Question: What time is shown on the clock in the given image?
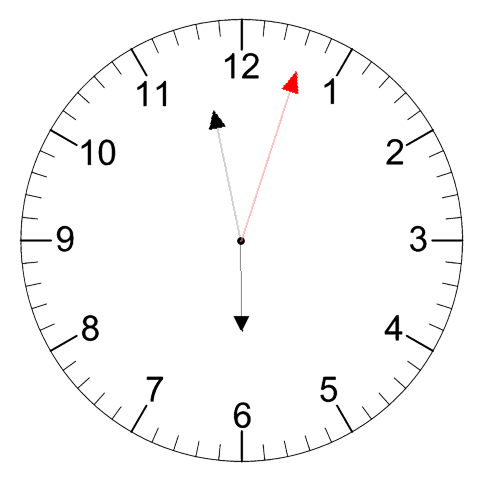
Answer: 05:58:03